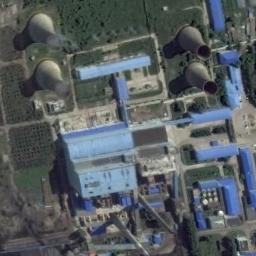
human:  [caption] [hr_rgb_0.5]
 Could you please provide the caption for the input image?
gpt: In the thermal power station there are many machines, pipelines, Four cooling towers, and two cooling towers are steaming .

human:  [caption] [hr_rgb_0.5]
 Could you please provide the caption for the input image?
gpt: Two thermal power stations are spouting smoke .

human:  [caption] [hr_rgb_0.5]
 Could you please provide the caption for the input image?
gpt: Many buildings of different shapes are next to the thermal power station .

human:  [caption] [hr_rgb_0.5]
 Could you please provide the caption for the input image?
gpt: The thermal power station is on the grass next to some buildings .

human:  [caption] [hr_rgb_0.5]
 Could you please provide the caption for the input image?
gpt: There are some blue buildings on the thermal power station .